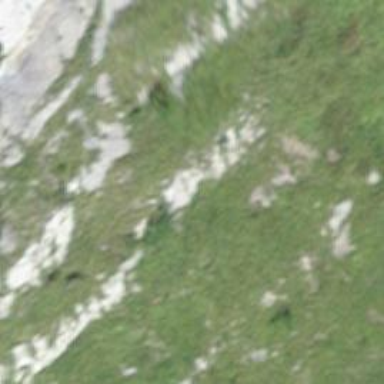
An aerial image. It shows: Cliff in nature.